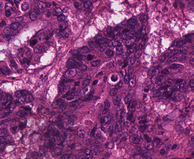
Tumor epithelial tissue: yes
Tumor-associated stroma tissue: no
Normal tissue: no